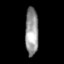
Tissue: skin
Cell type: Fibroblasts
Senescence score: 0.7985
Nuclear area (px): 619
Mean DAPI intensity: 148.596